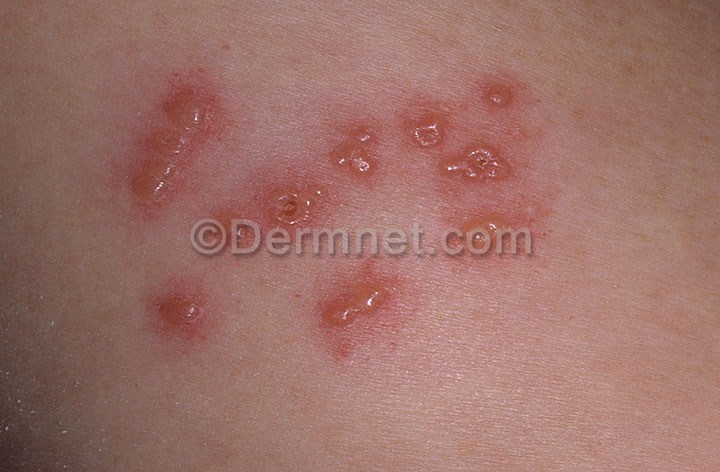
Disease: Warts Molluscum and other Viral Infections